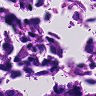
Metastatic tissue present: yes